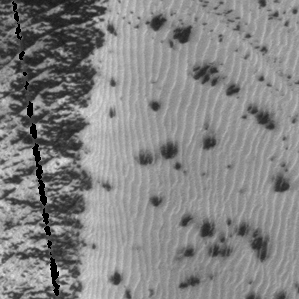
Label: frost